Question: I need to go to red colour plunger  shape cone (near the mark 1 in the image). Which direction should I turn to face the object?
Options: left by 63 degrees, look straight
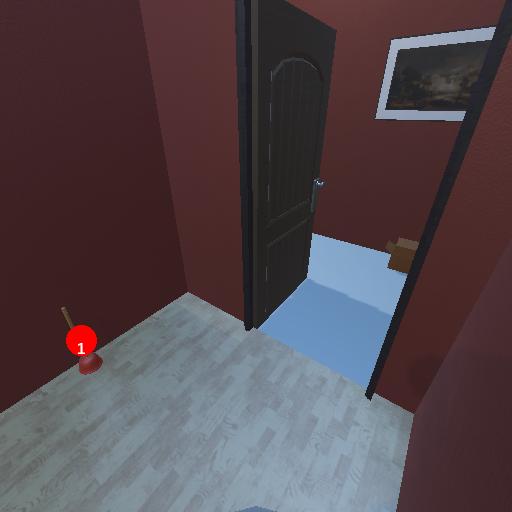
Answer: left by 63 degrees